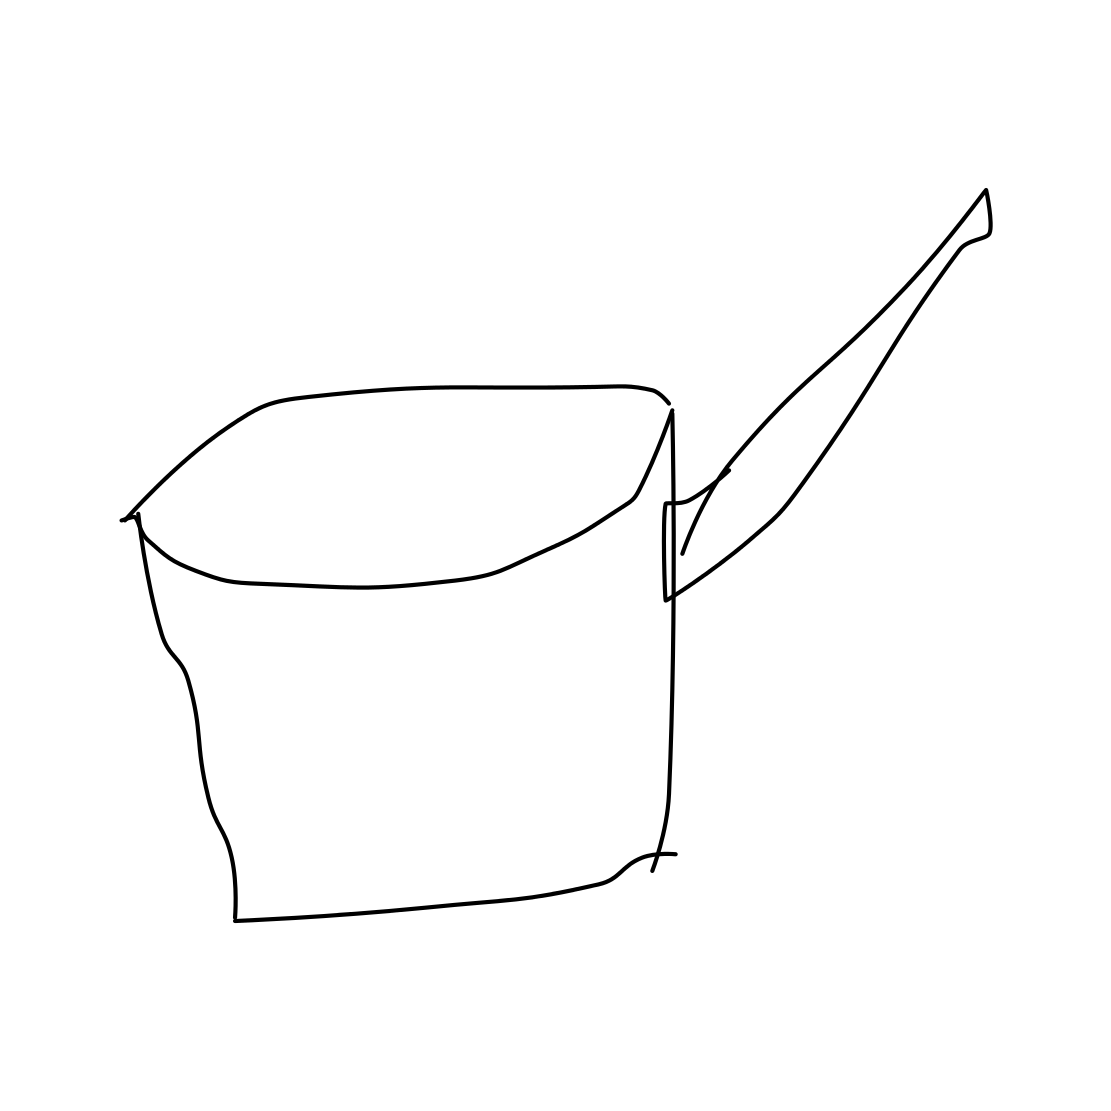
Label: teapot